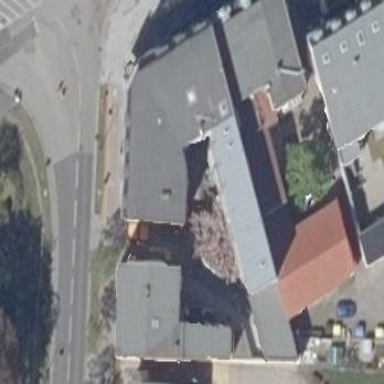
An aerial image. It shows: Beige and red apartment building with black slate roof in double saltbox shape.